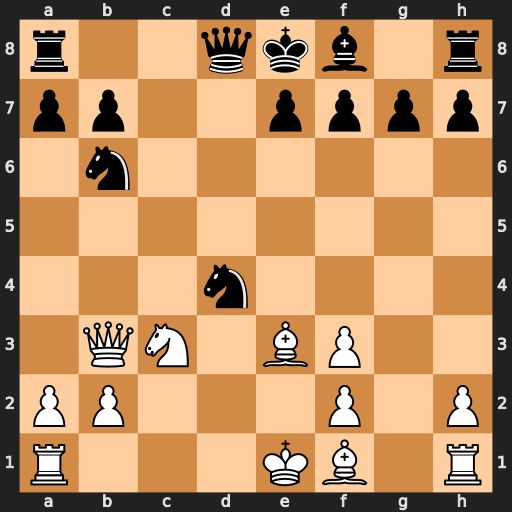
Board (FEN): r2qkb1r/pp2pppp/1n6/8/3n4/1QN1BP2/PP3P1P/R3KB1R
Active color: w
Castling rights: KQkq
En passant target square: -
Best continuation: Bxd4 Qxd4 Bb5+